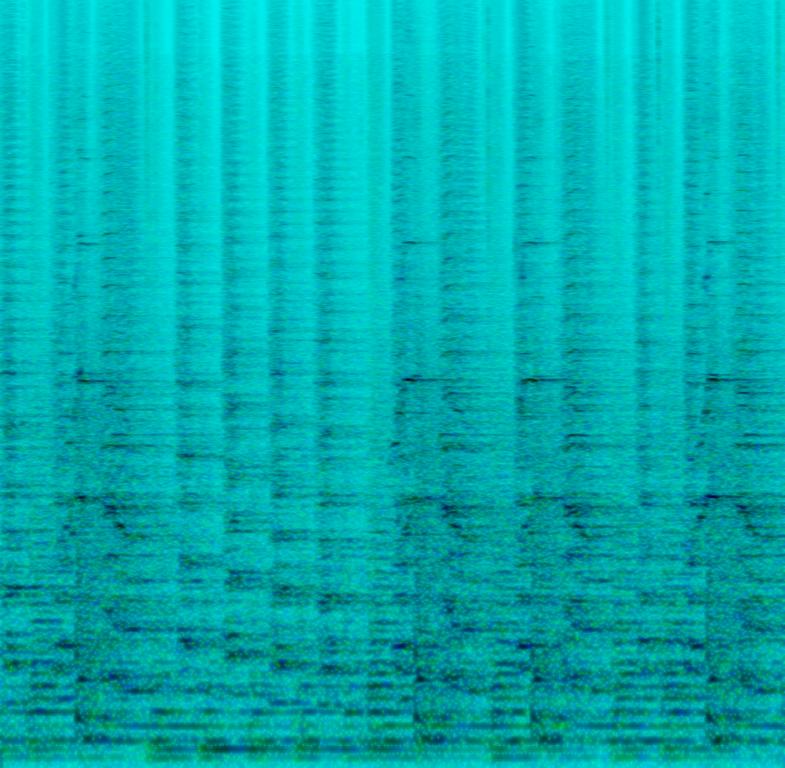
This piece is full of orchestra instruments playing a sequence full of rapid changes with a little darker emotions. Sounding gigantic, dangerous and heroic. This song may be playing at a live concert or for a scene in a movie.